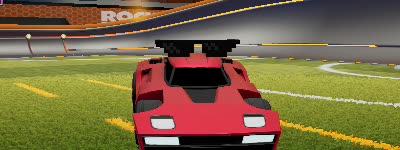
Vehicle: breakout